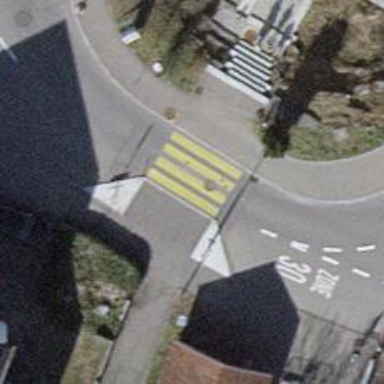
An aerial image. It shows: Uncontrolled road crossing with traffic-calming choker feature.